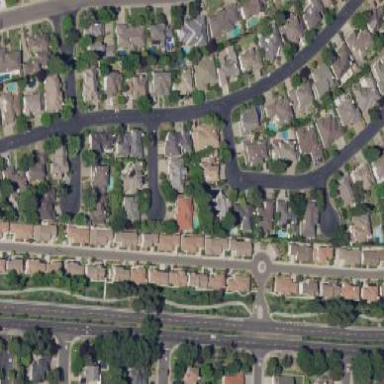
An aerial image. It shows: Residential area composed of single-family homes.